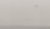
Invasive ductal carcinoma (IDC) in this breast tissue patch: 0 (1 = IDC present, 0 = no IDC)